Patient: sex M, age 33
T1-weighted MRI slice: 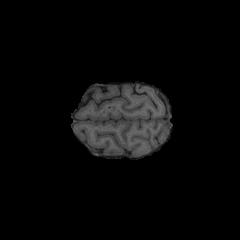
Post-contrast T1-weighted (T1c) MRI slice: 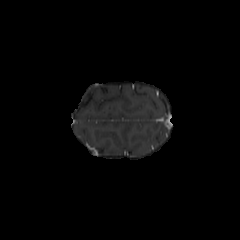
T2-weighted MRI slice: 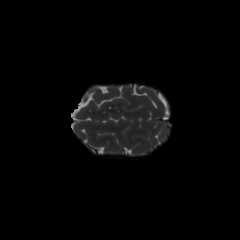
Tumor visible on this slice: no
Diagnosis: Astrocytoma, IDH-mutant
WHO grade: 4